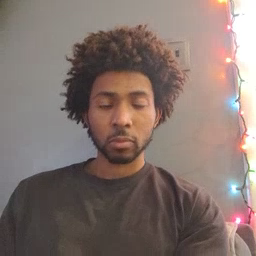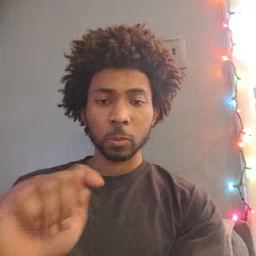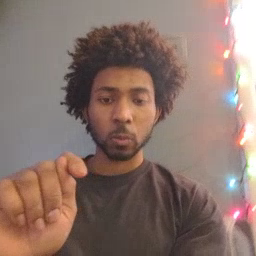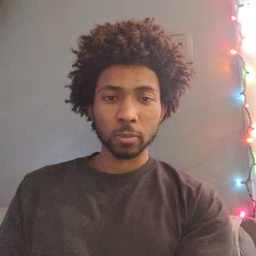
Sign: potty